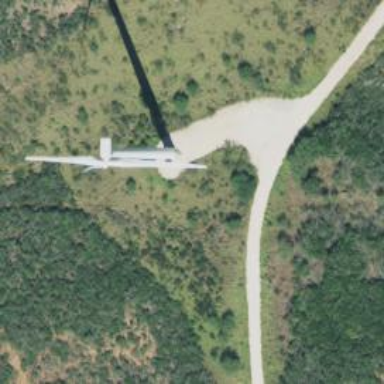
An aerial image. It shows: Wind turbine generator that utilizes wind as its source for generating electricity. It is of the horizontal axis type.